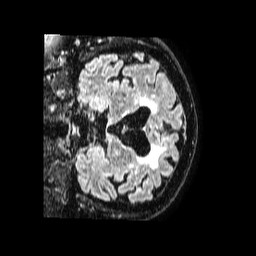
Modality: FLAIR
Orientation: coronal
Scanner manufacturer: philips
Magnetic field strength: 1.5 T
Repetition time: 4.8 s
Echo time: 0.3 s